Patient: sex F, age 63
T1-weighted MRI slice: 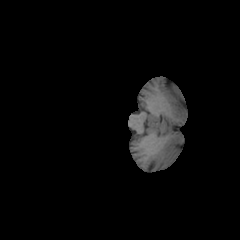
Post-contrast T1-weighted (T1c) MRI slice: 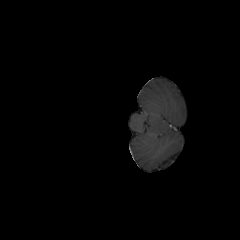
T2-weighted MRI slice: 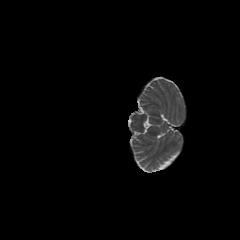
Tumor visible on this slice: no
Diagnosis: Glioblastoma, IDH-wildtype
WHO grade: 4